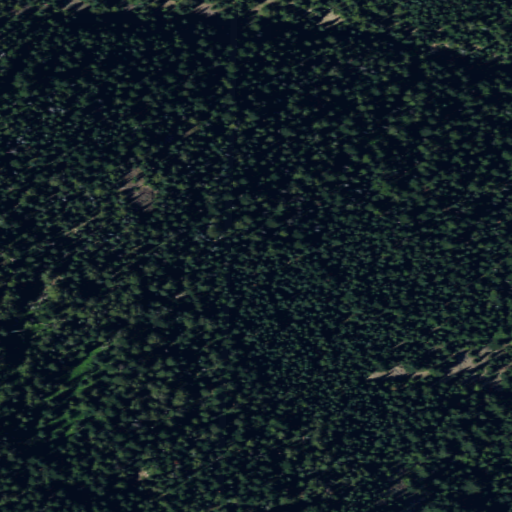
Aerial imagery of depression(s) in Washington named Little Crow Basin containing grassland and evergreen forest